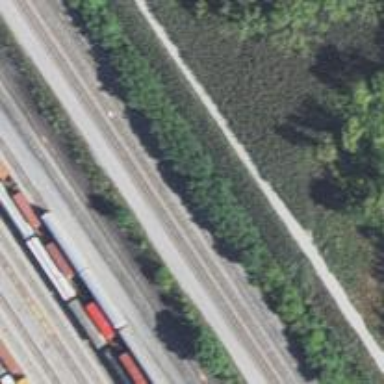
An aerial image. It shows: Railway siding with rails.